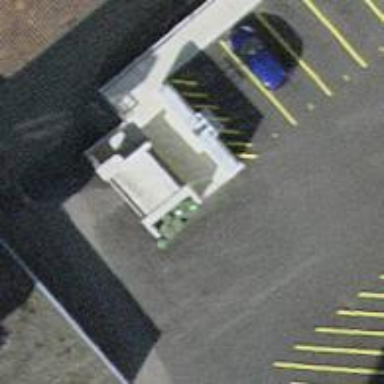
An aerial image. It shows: Surveillance system is in place.